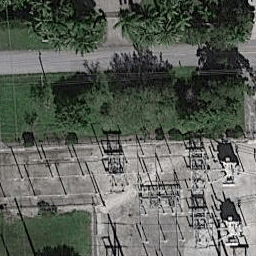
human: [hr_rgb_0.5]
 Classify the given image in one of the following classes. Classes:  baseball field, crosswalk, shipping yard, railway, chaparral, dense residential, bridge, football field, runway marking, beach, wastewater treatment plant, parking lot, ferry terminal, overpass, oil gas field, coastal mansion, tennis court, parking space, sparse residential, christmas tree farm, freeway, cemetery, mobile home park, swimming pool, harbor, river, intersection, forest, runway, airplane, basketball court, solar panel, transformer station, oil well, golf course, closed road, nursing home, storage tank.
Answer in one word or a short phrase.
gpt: transformer station